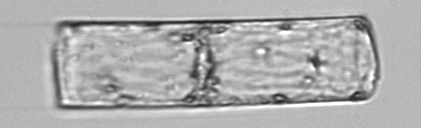
Label: Guinardia_flaccida